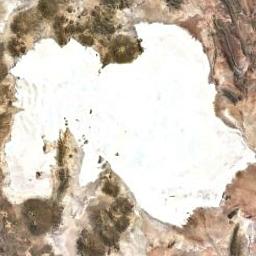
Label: lake